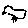
Label: bird